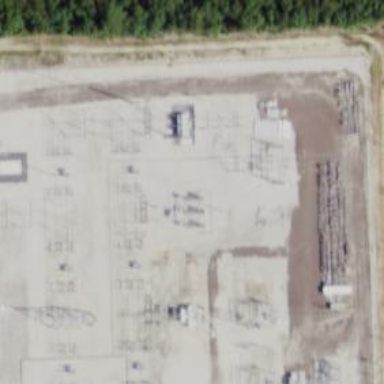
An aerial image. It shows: Switch used for power control.